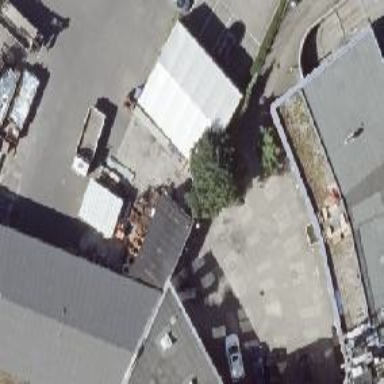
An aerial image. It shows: View of roof of building.